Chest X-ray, AP view. Patient: 55 years old, sex M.
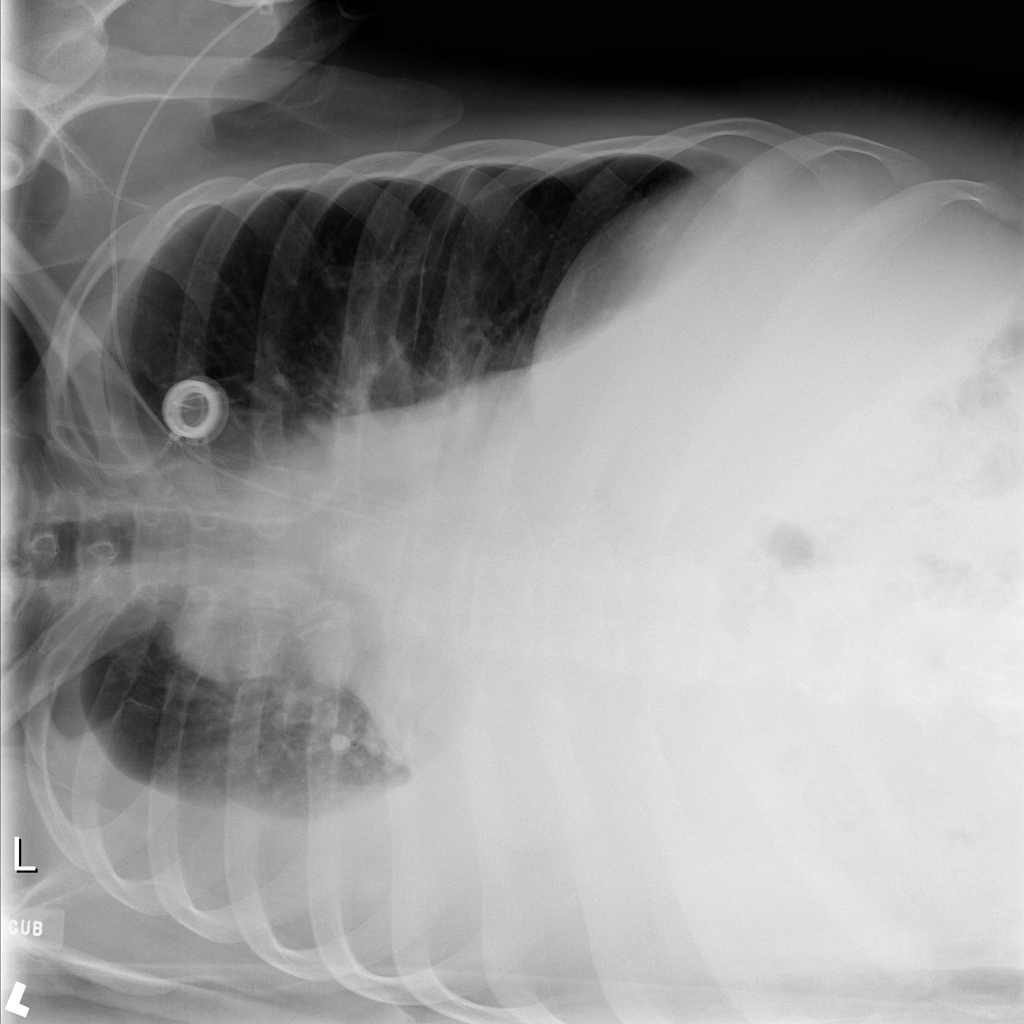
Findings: Effusion